Question: I create a new Android project in IntelliJ IDEA 10.5 (IC edition), register Android library and all goes fine. Then I add /drawable directory to /res directory and place an image inside of it. If I want to compile, I get an error.

When I navigate to these lines in R.java, I see just a simple auto-generated initializations.
'''
public final class R {
public static final class attr {
}
public static final class drawable {
public static final int img1=0x7f020002;
public static final int img2=0x7f020003;
public static final int icon=0x7f020004;
public static final int img3=0x7f020005;
}
public static final class layout {
public static final int main=0x7f030000;
public static final int other=0x7f030001;
}
public static final class string {
public static final int app_name=0x7f040000;
}
}
'''
Anyone knows that this problem is? I am in the beginning of the project and I think I will return to 10.0.3 version.
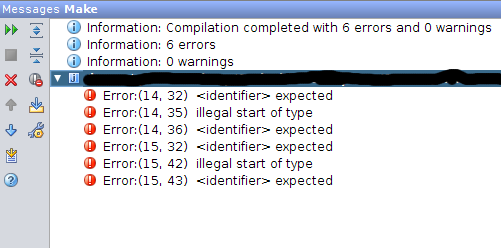
Answer: It is not the android limitation but java variable name one. It can not start with a number.